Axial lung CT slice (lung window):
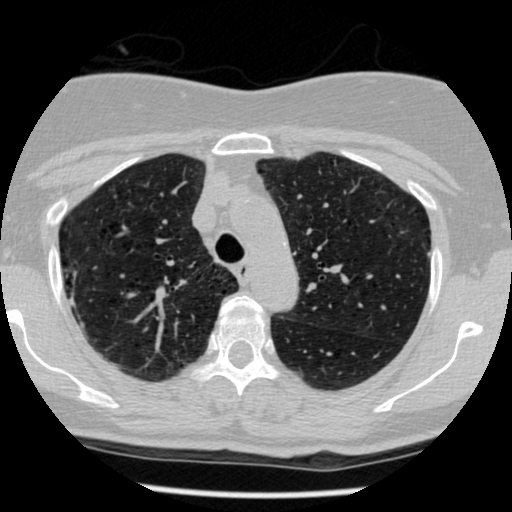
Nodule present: no